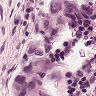
Metastatic tissue present: yes